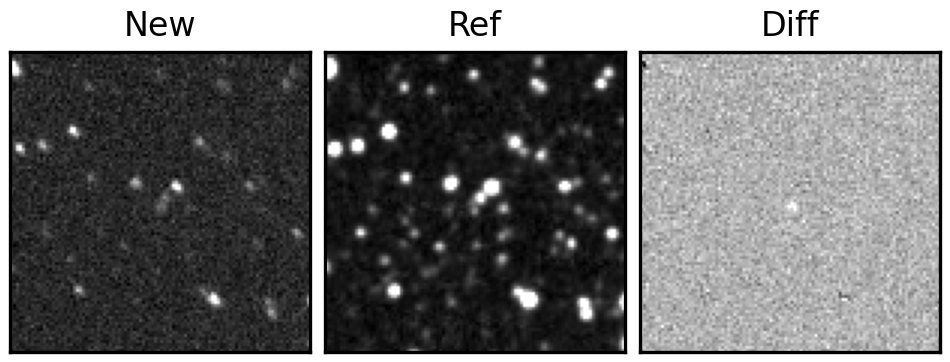
Label: real